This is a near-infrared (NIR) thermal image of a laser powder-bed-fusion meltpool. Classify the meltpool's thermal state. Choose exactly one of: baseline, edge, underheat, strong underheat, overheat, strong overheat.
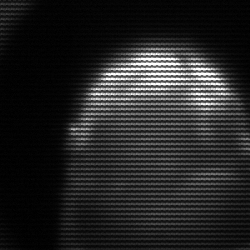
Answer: edge